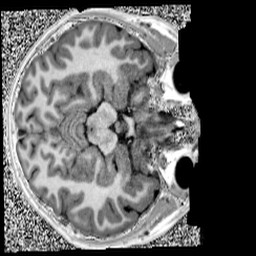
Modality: UNIT1
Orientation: axial
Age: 13
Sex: male
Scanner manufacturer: siemens
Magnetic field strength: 3 T
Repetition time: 4 s
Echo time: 0.00299 s